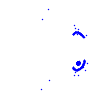
Particle: electron